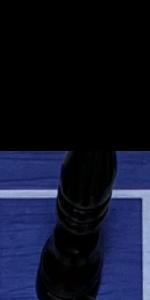
Label: Bishop_Black